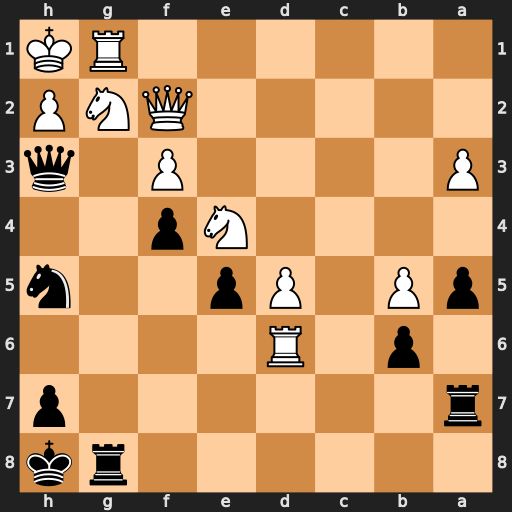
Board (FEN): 6rk/r6p/1p1R4/pP1Pp2n/4Np2/P4P1q/5QNP/6RK
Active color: b
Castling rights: -
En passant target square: -
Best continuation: Ng3+ Nxg3 fxg3 Nf4 gxf2